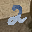
Label: 2